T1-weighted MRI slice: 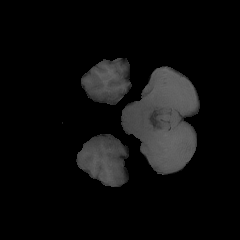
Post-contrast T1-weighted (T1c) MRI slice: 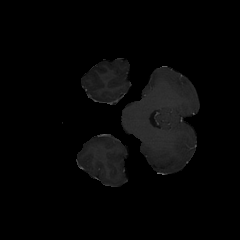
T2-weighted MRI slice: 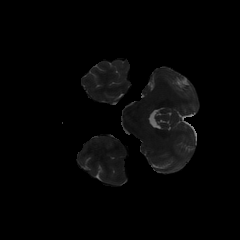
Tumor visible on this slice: no